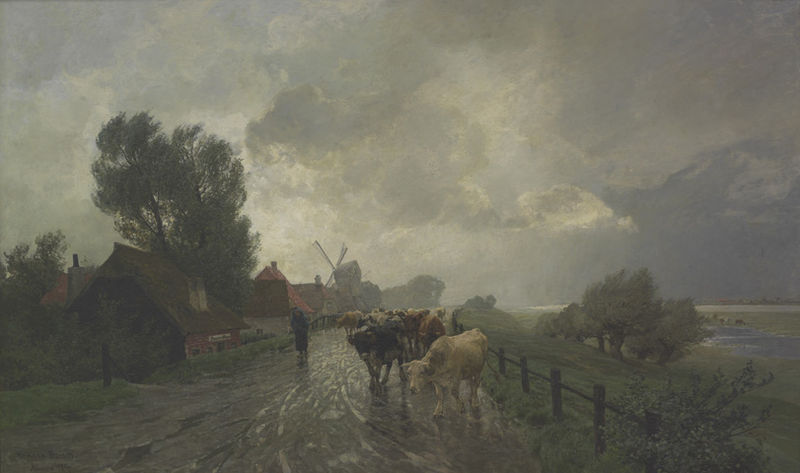
Titel: Regentag am Niederrhein
Künstler: Hermann Baisch
Standort: Karlsruhe
Institution: Staatliche Kunsthalle Karlsruhe
Schlagwörter: baum, berg, blau, blätter, dunkel, gemälde, gewitter, himmel, mann, meer, wasser, weiß, wolken, bäume, fluss, grün, landschaft, menschen, see, ufer, braun, frau, grau, hell, licht, starsse, strasse, dach, gebäude, gras, haus, rot, tier, tiere, weg, wiese, wolke, zaun, malerei, mensch, holland, niederlande, bach, deich, feld, gräser, horizont, häuser, kalt, kühe, mühle, nass, natur, norden, vieh, weide, wind, windmühle, busch, büsche, einsam, gewässer, hütte, sonne, sträucher, hochwasser, land, realismus, kamin, landleben, schornstein, bewölkt, pfütze, düster, bäuerin, spuren, berge, dorf, dächer, dunst, nebel, herde, kuh, landschaftsmalerei, rind, bauernhof, treiben, damm, böschung, romantik, sturm, unwetter, wetter, finster, geländer, trübe, grass, bauer, gestalt, regen, pfützen, rinder, reetdach, weiden, strahlen, alpen, pfahl, windig, schlamm, moor, sonnenschein, sonnenstrahlen, bauernhaus, fachwerk, fachwerkhaus, dreck, landwirtschaft, zaum, fachwerkhäuser, atmosphäre, morast, hirte, hirtin, bäuerlich, matsch, feucht, nässe, schauer, niederschlag, reet, viehherde, abtrieb, trübnis, match, beerge, reddach, herde frau, 4landschaft, gewitte, spruen, furchten